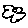
Label: cloud